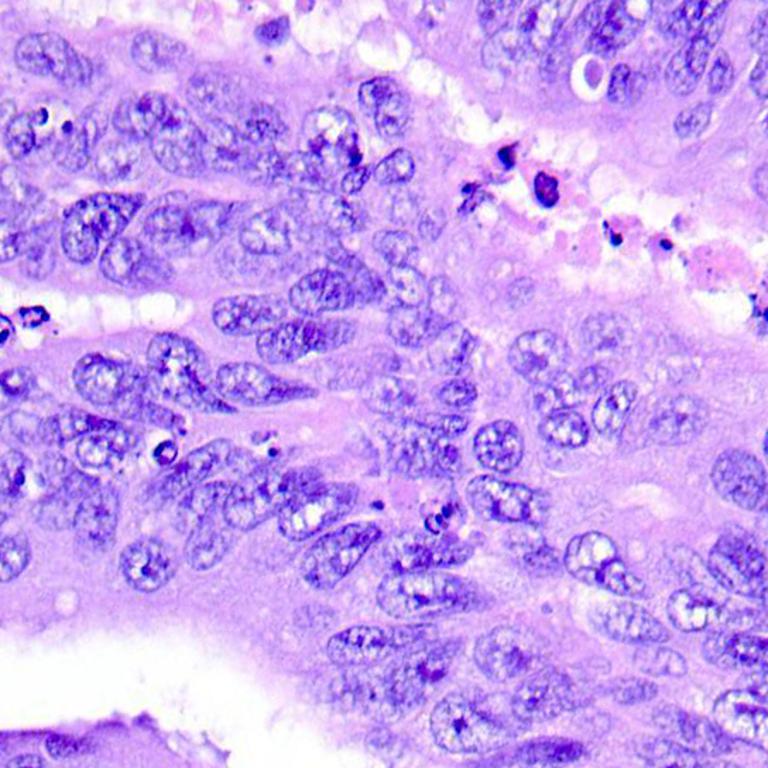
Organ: colon
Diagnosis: adenocarcinomas